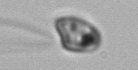
Label: flagellate_morphotype1